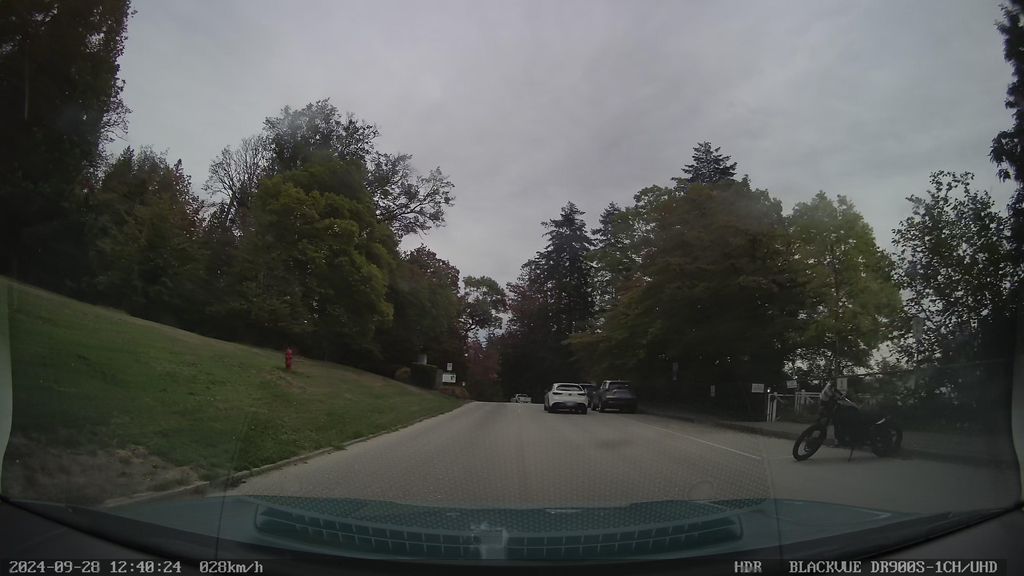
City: vancouver